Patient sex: M
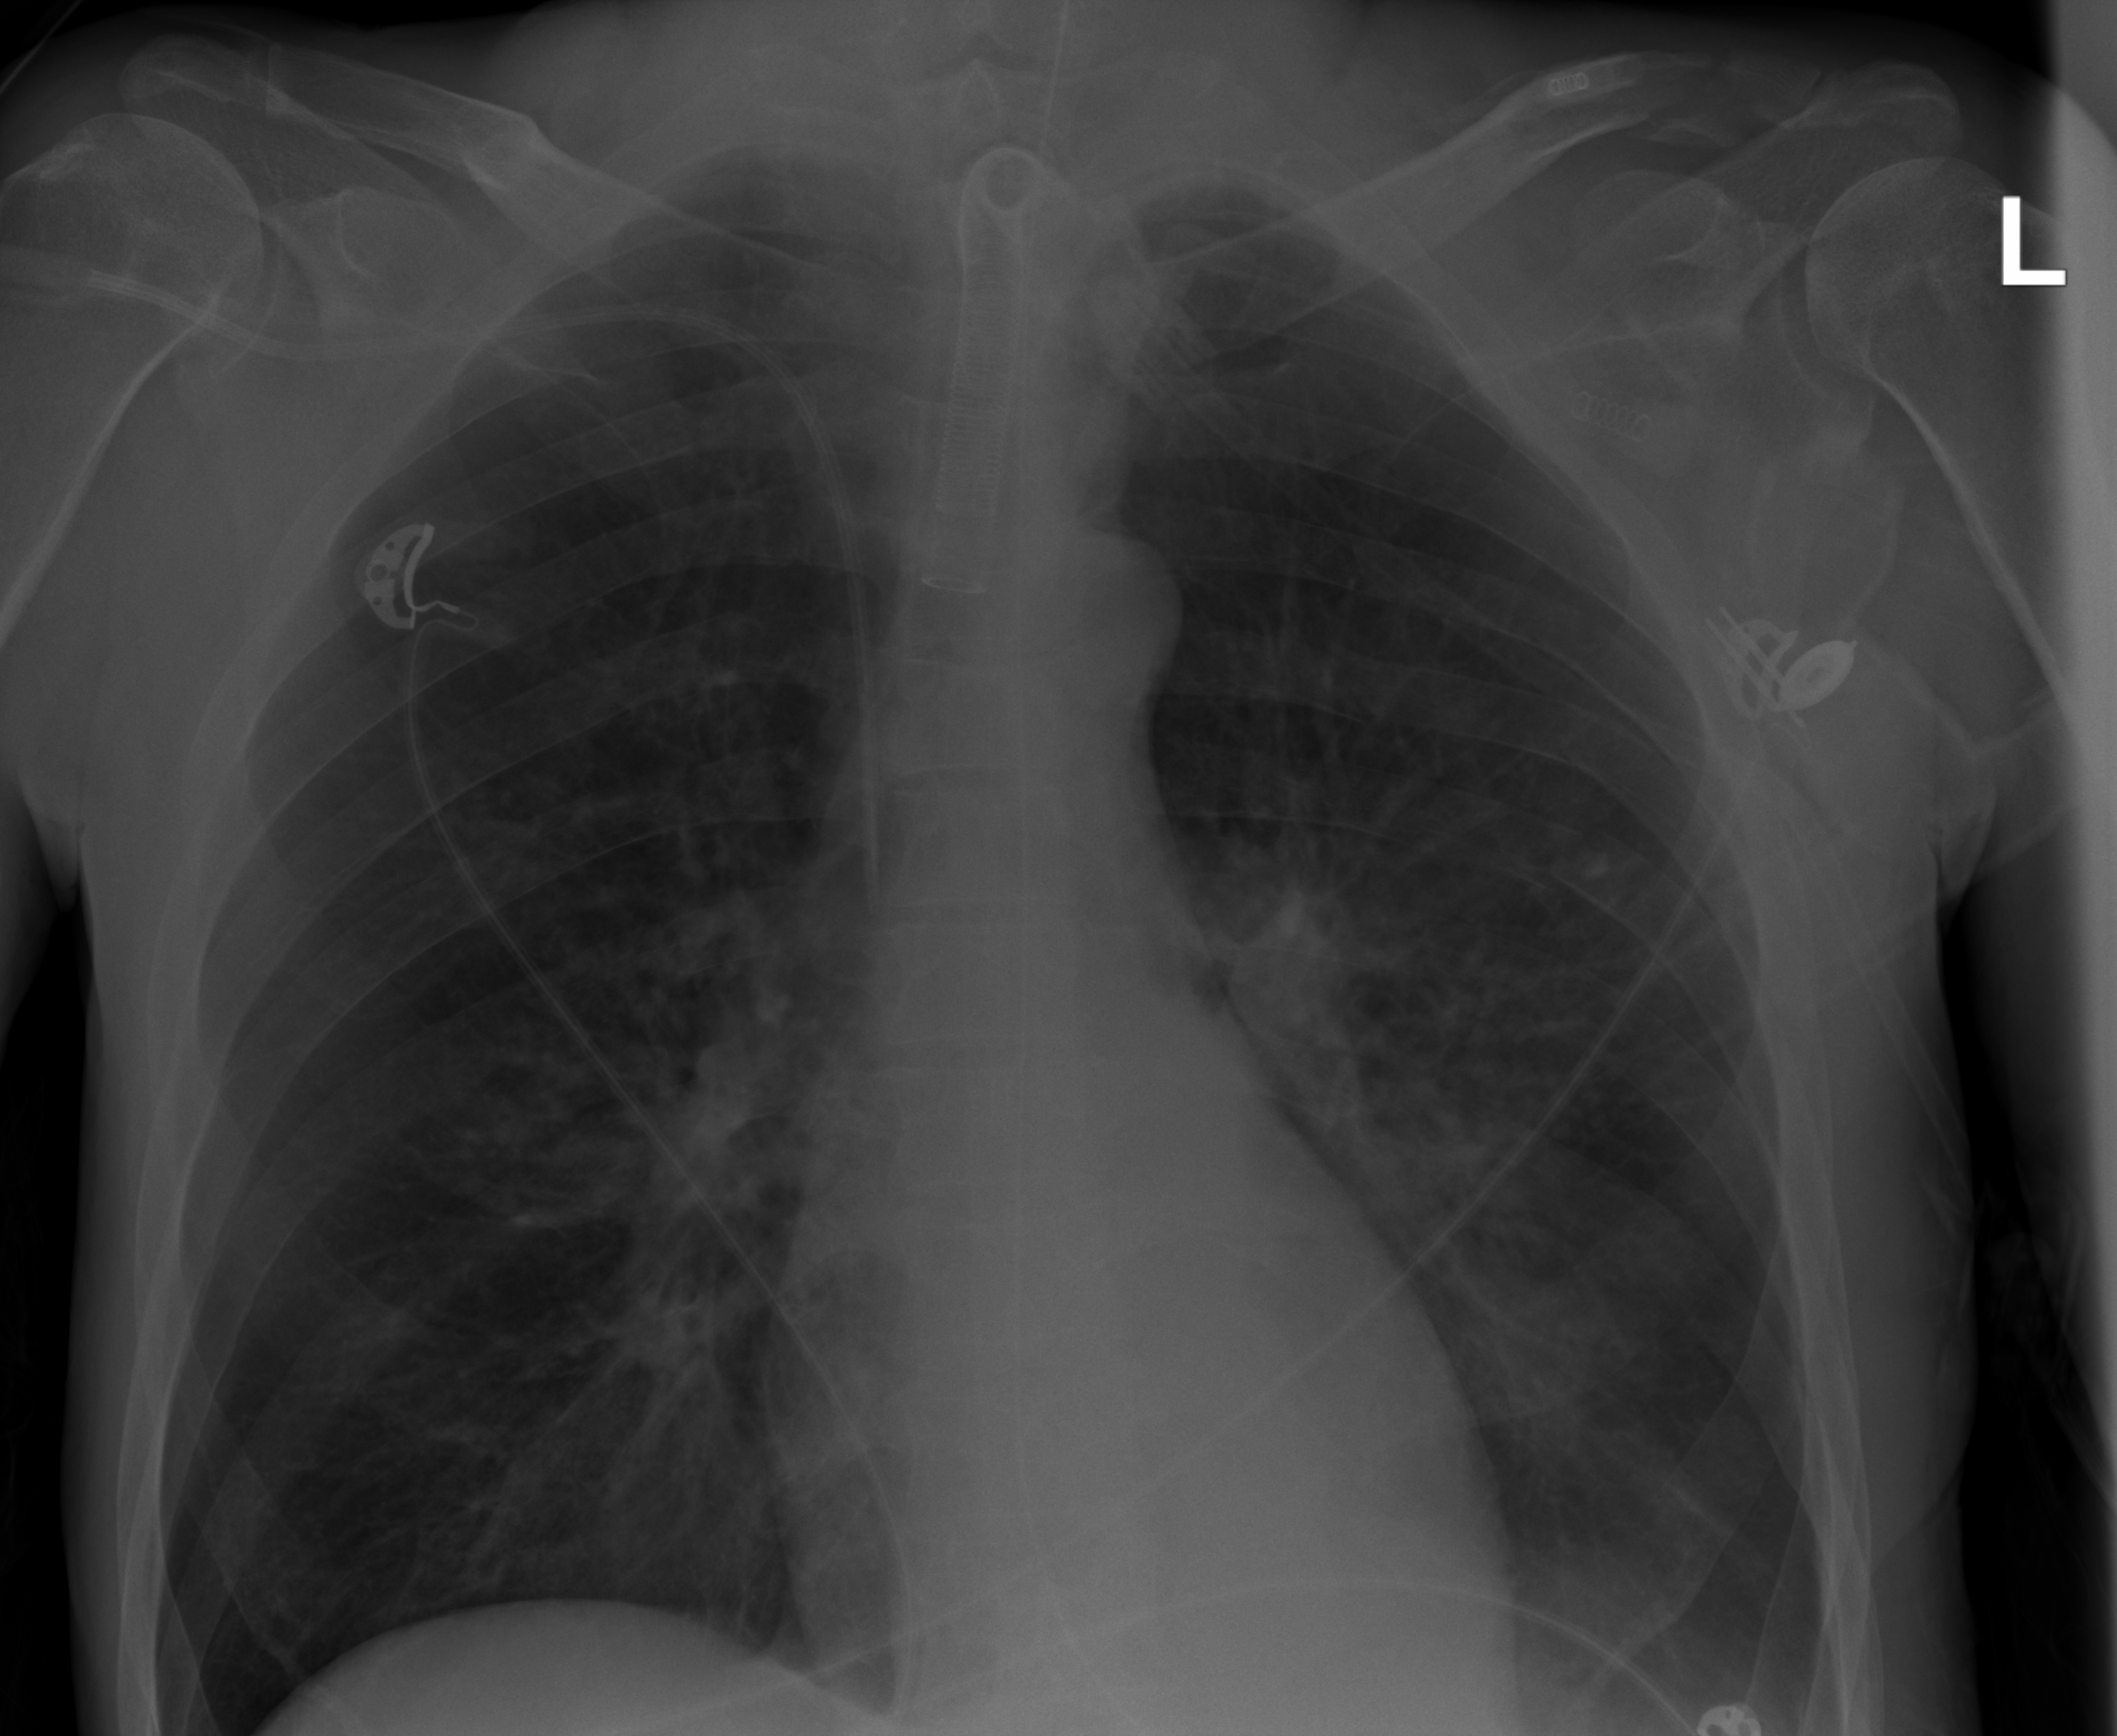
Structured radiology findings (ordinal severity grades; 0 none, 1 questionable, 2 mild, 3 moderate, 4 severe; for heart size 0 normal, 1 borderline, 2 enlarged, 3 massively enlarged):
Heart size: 0
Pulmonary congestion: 2
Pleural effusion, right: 0
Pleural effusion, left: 2
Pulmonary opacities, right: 2
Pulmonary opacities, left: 2
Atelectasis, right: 2
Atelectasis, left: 2